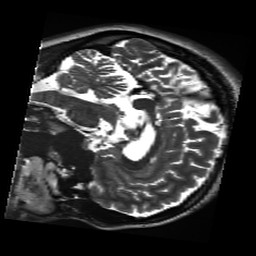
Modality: inplaneT2
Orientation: sagittal
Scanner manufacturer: siemens
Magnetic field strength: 3 T
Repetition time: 11 s
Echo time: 0.059 s